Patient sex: M
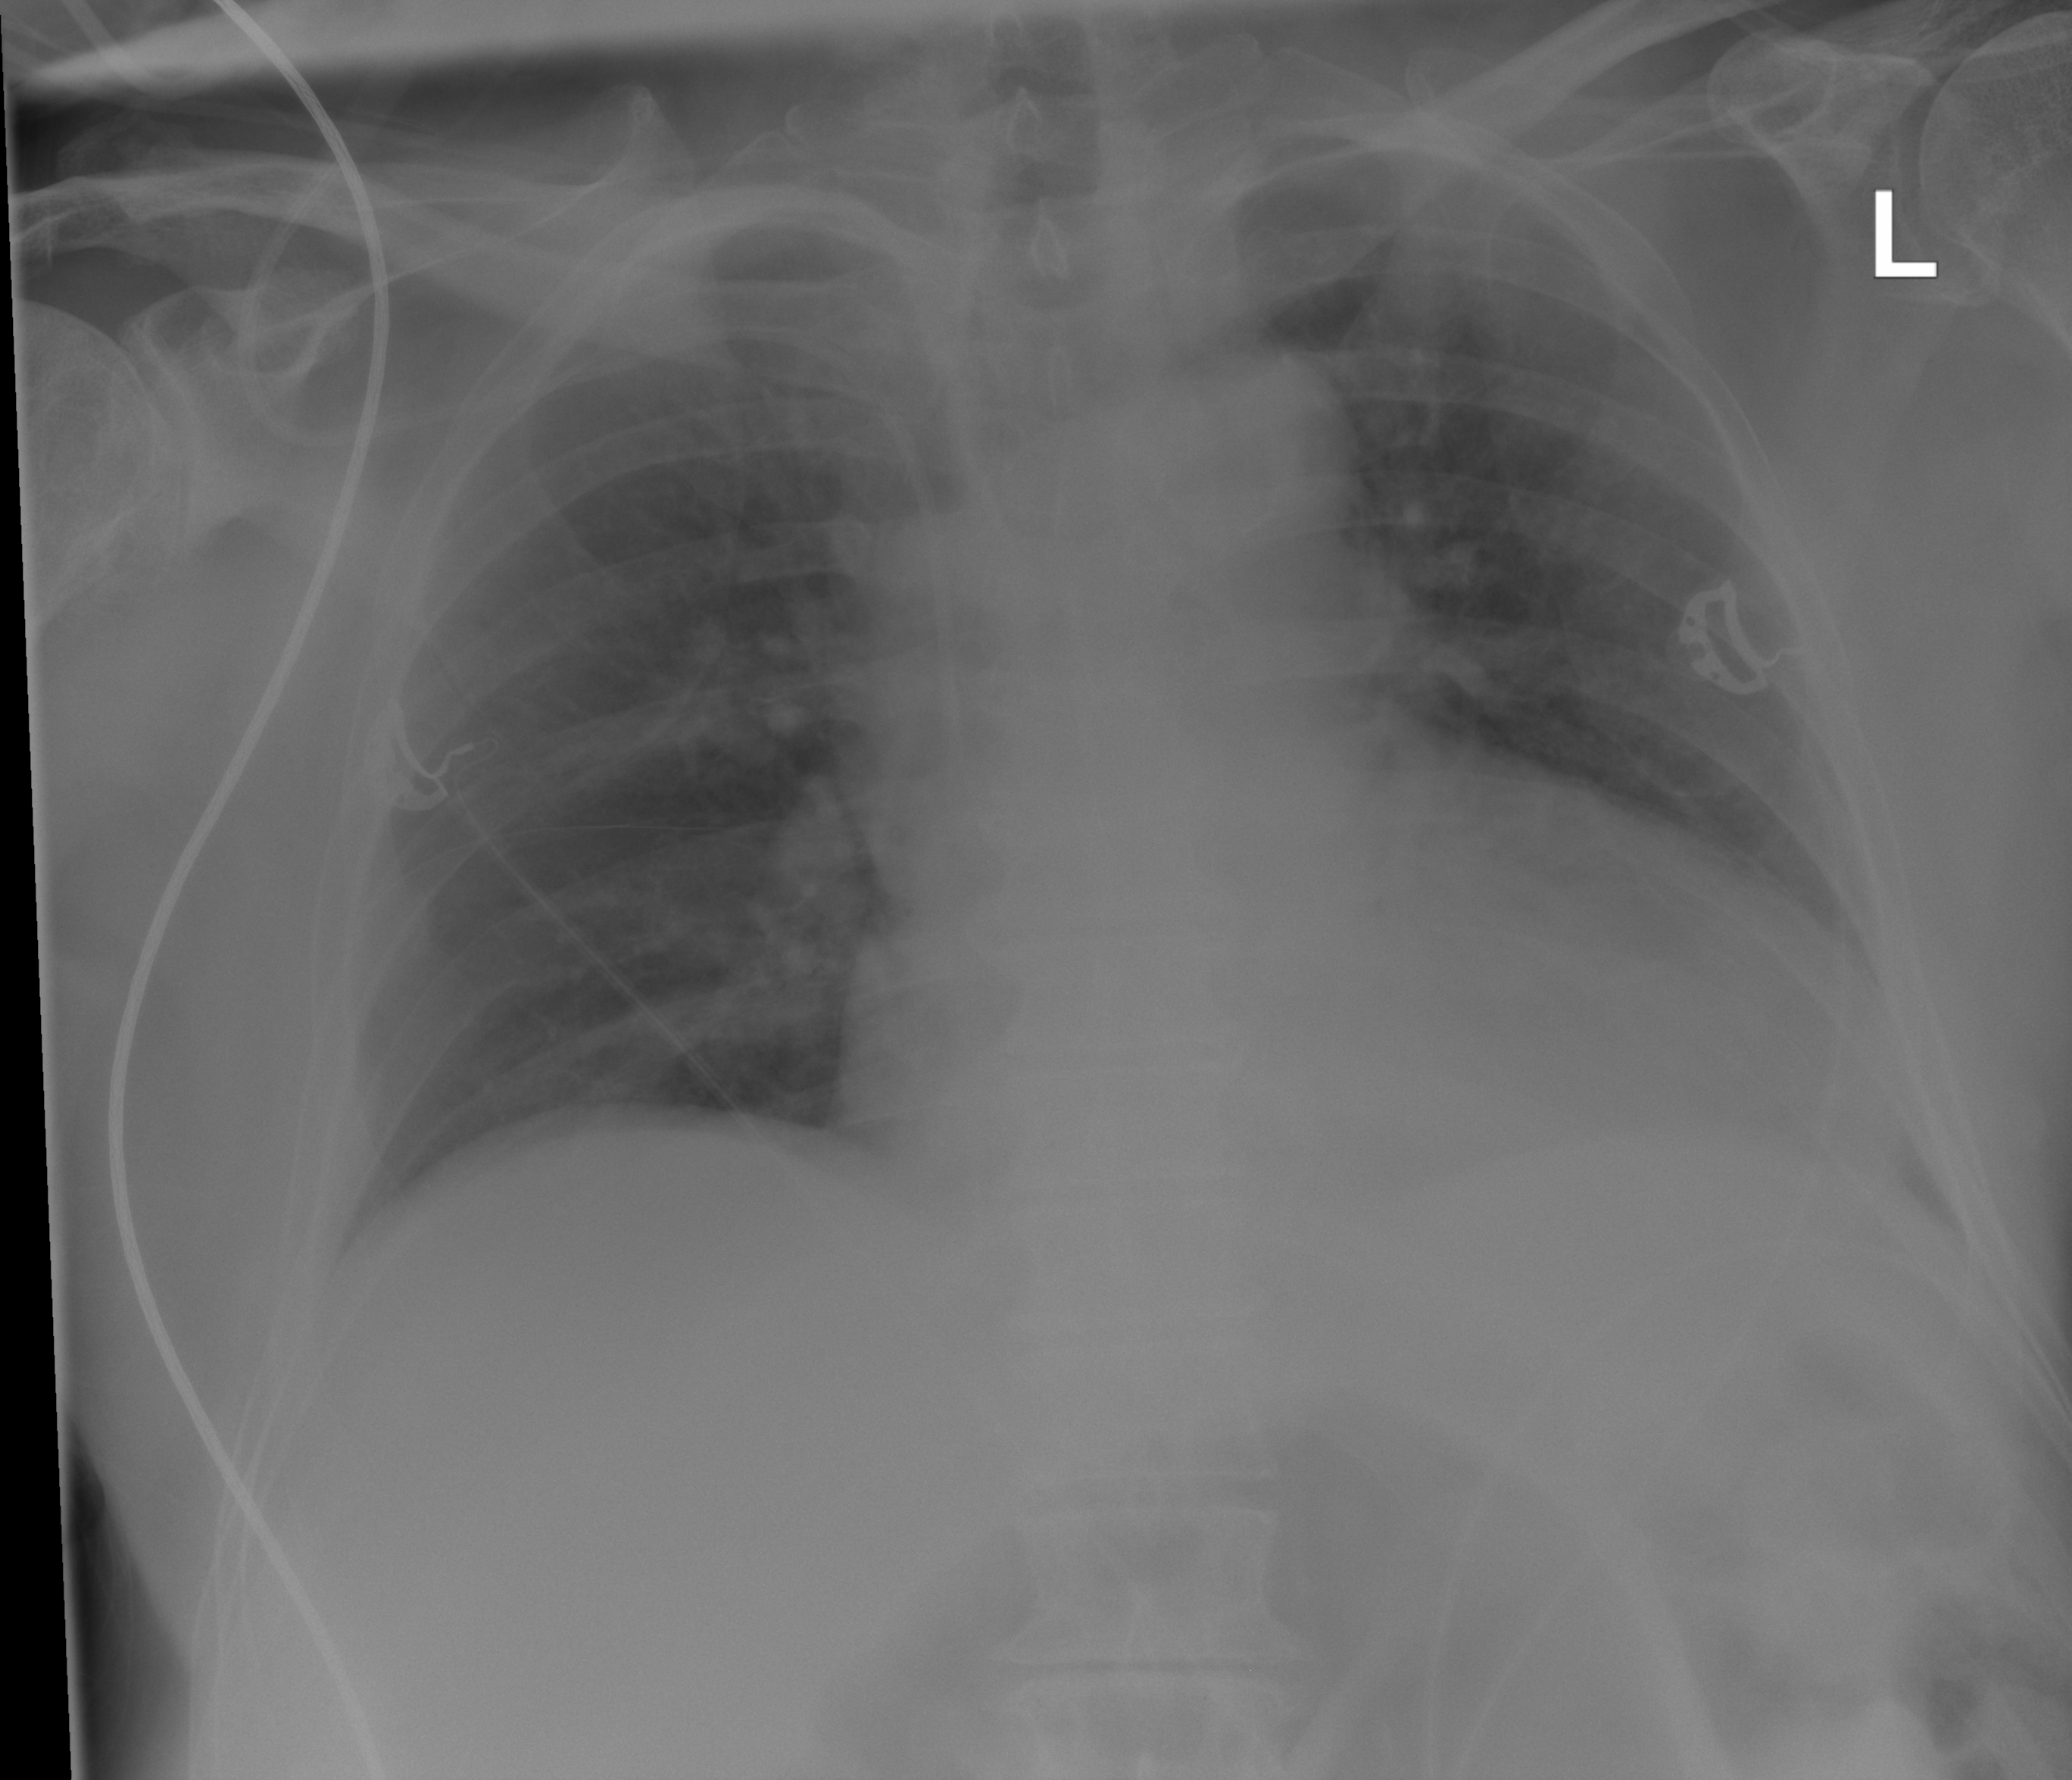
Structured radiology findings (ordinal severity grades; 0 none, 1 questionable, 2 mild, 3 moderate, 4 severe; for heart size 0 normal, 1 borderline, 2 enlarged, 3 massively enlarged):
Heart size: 2
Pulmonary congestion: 2
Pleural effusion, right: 0
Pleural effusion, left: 1
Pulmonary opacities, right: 0
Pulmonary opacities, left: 0
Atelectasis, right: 0
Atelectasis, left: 2